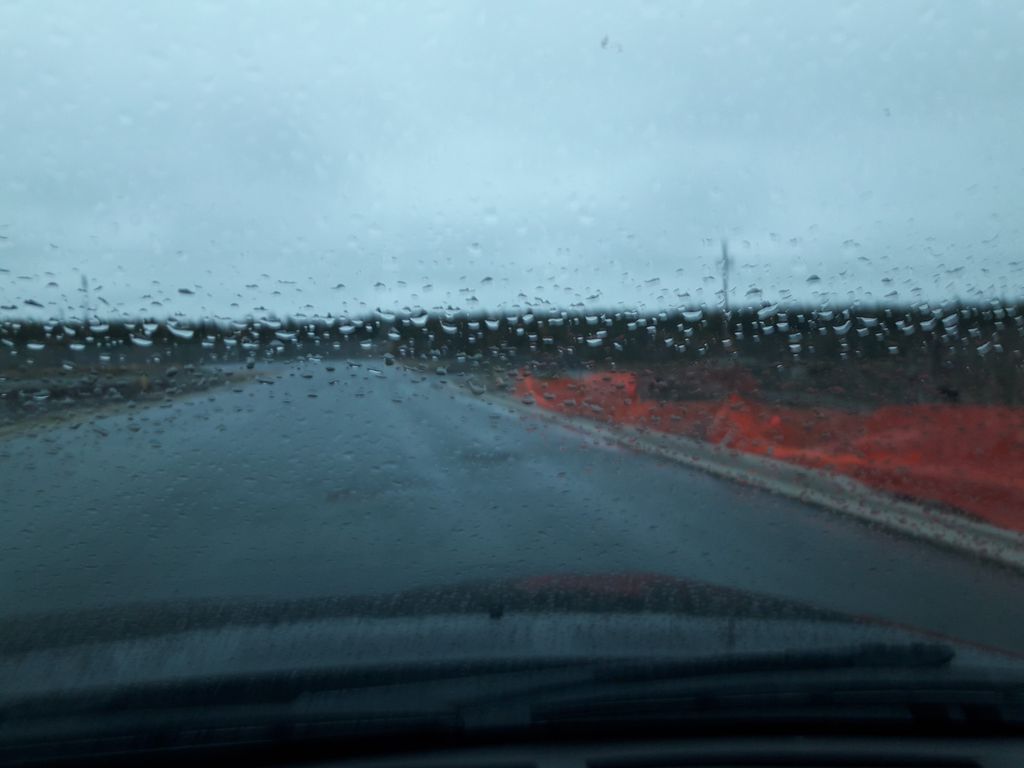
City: st_johns